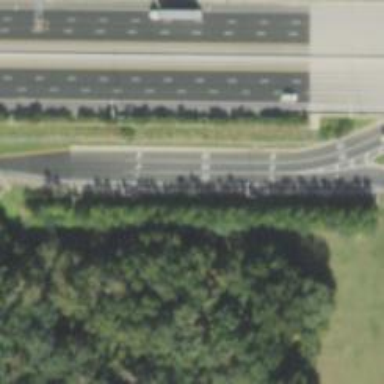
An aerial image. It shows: Motorway link.